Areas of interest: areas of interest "Exhibition and Convention Center"
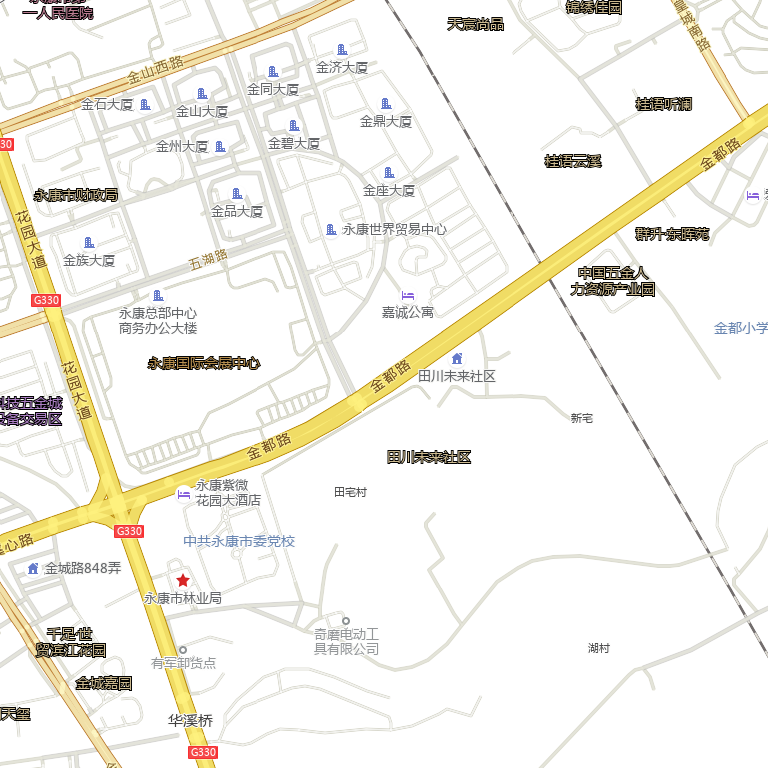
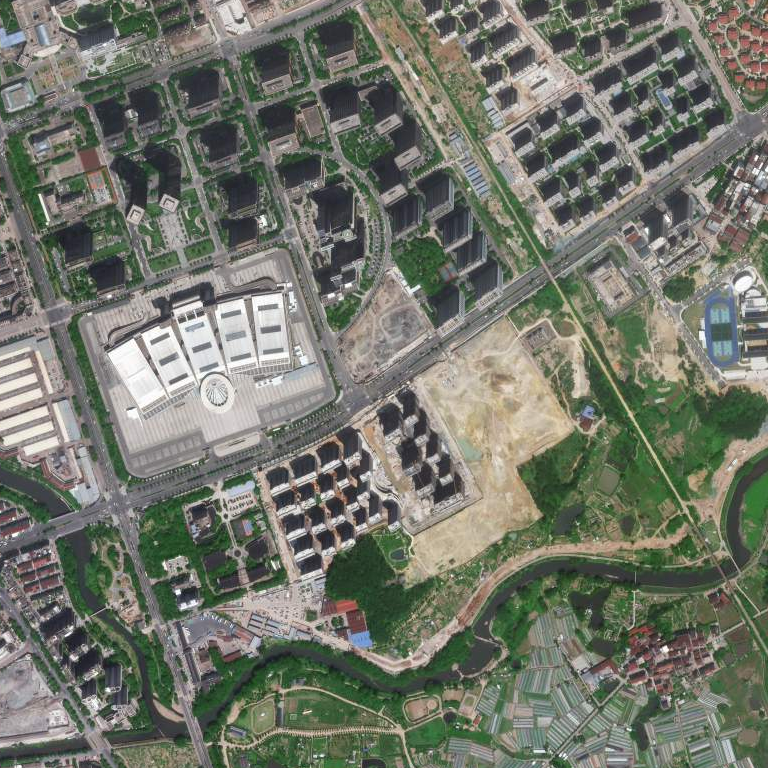